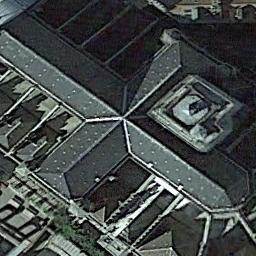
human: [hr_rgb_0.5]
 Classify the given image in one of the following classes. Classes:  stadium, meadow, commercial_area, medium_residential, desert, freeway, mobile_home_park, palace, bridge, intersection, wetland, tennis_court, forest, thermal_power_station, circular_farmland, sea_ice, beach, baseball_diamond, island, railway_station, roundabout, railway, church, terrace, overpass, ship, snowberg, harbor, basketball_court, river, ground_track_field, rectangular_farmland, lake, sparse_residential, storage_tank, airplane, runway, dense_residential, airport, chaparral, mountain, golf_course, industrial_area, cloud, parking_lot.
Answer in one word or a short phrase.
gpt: church